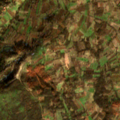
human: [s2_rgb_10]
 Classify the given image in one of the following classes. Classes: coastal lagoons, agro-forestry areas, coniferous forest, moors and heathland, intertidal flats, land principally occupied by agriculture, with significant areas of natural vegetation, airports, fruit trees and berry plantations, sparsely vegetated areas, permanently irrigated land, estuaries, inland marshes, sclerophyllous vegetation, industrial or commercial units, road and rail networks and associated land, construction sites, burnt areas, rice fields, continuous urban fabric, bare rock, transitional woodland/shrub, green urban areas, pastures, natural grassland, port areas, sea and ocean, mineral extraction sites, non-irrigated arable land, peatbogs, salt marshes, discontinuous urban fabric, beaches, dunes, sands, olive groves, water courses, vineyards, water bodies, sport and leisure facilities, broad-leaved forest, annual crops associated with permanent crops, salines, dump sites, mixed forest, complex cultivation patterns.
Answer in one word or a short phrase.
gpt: complex cultivation patterns, land principally occupied by agriculture, with significant areas of natural vegetation, transitional woodland/shrub